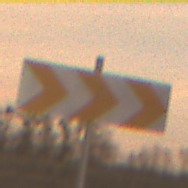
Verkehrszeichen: RichtungstafelnInKurvenGrossLinks
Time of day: SunriseSunset
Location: Outdoor (Nature)
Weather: PartlyCloudy
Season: NotSpecified
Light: Natural